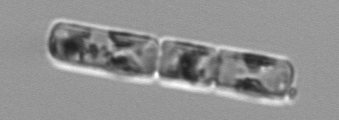
Label: Guinardia_delicatula